Field crop: maize
Growth stage: 2
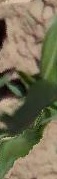
Species: maize